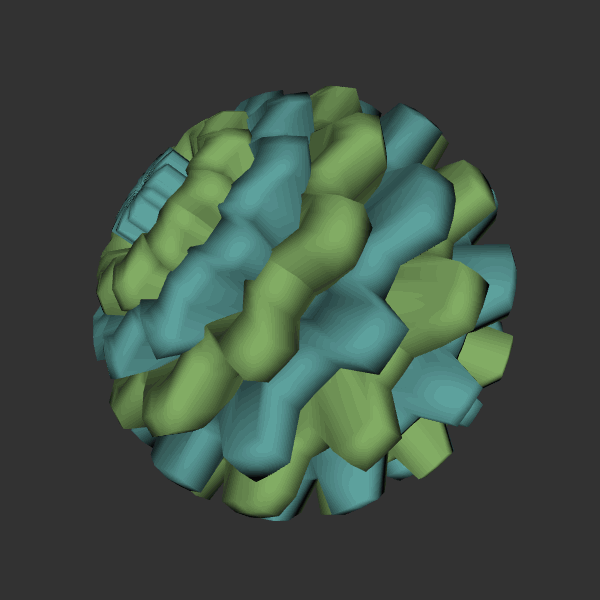
Background: dark